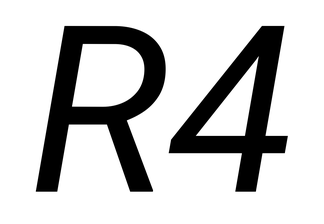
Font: Roboto-Italic_Italic